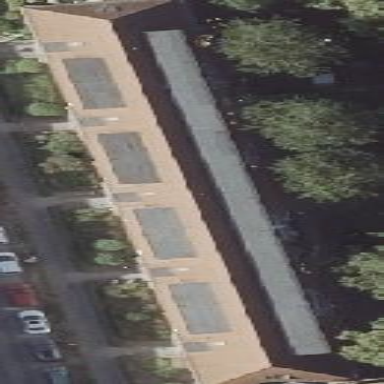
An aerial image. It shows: Hipped roof on apartment building.